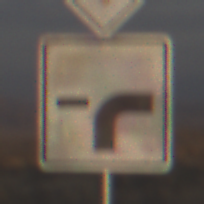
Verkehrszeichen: VerlaufVorfahrtsstrasse9
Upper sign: Vorfahrtsstrasse
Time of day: SunriseSunset
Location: Outdoor (Nature)
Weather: PartlyCloudy
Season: NotSpecified
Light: Natural